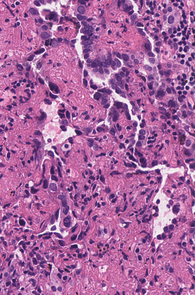
Tumor epithelial tissue: yes
Tumor-associated stroma tissue: yes
Normal tissue: no